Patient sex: M
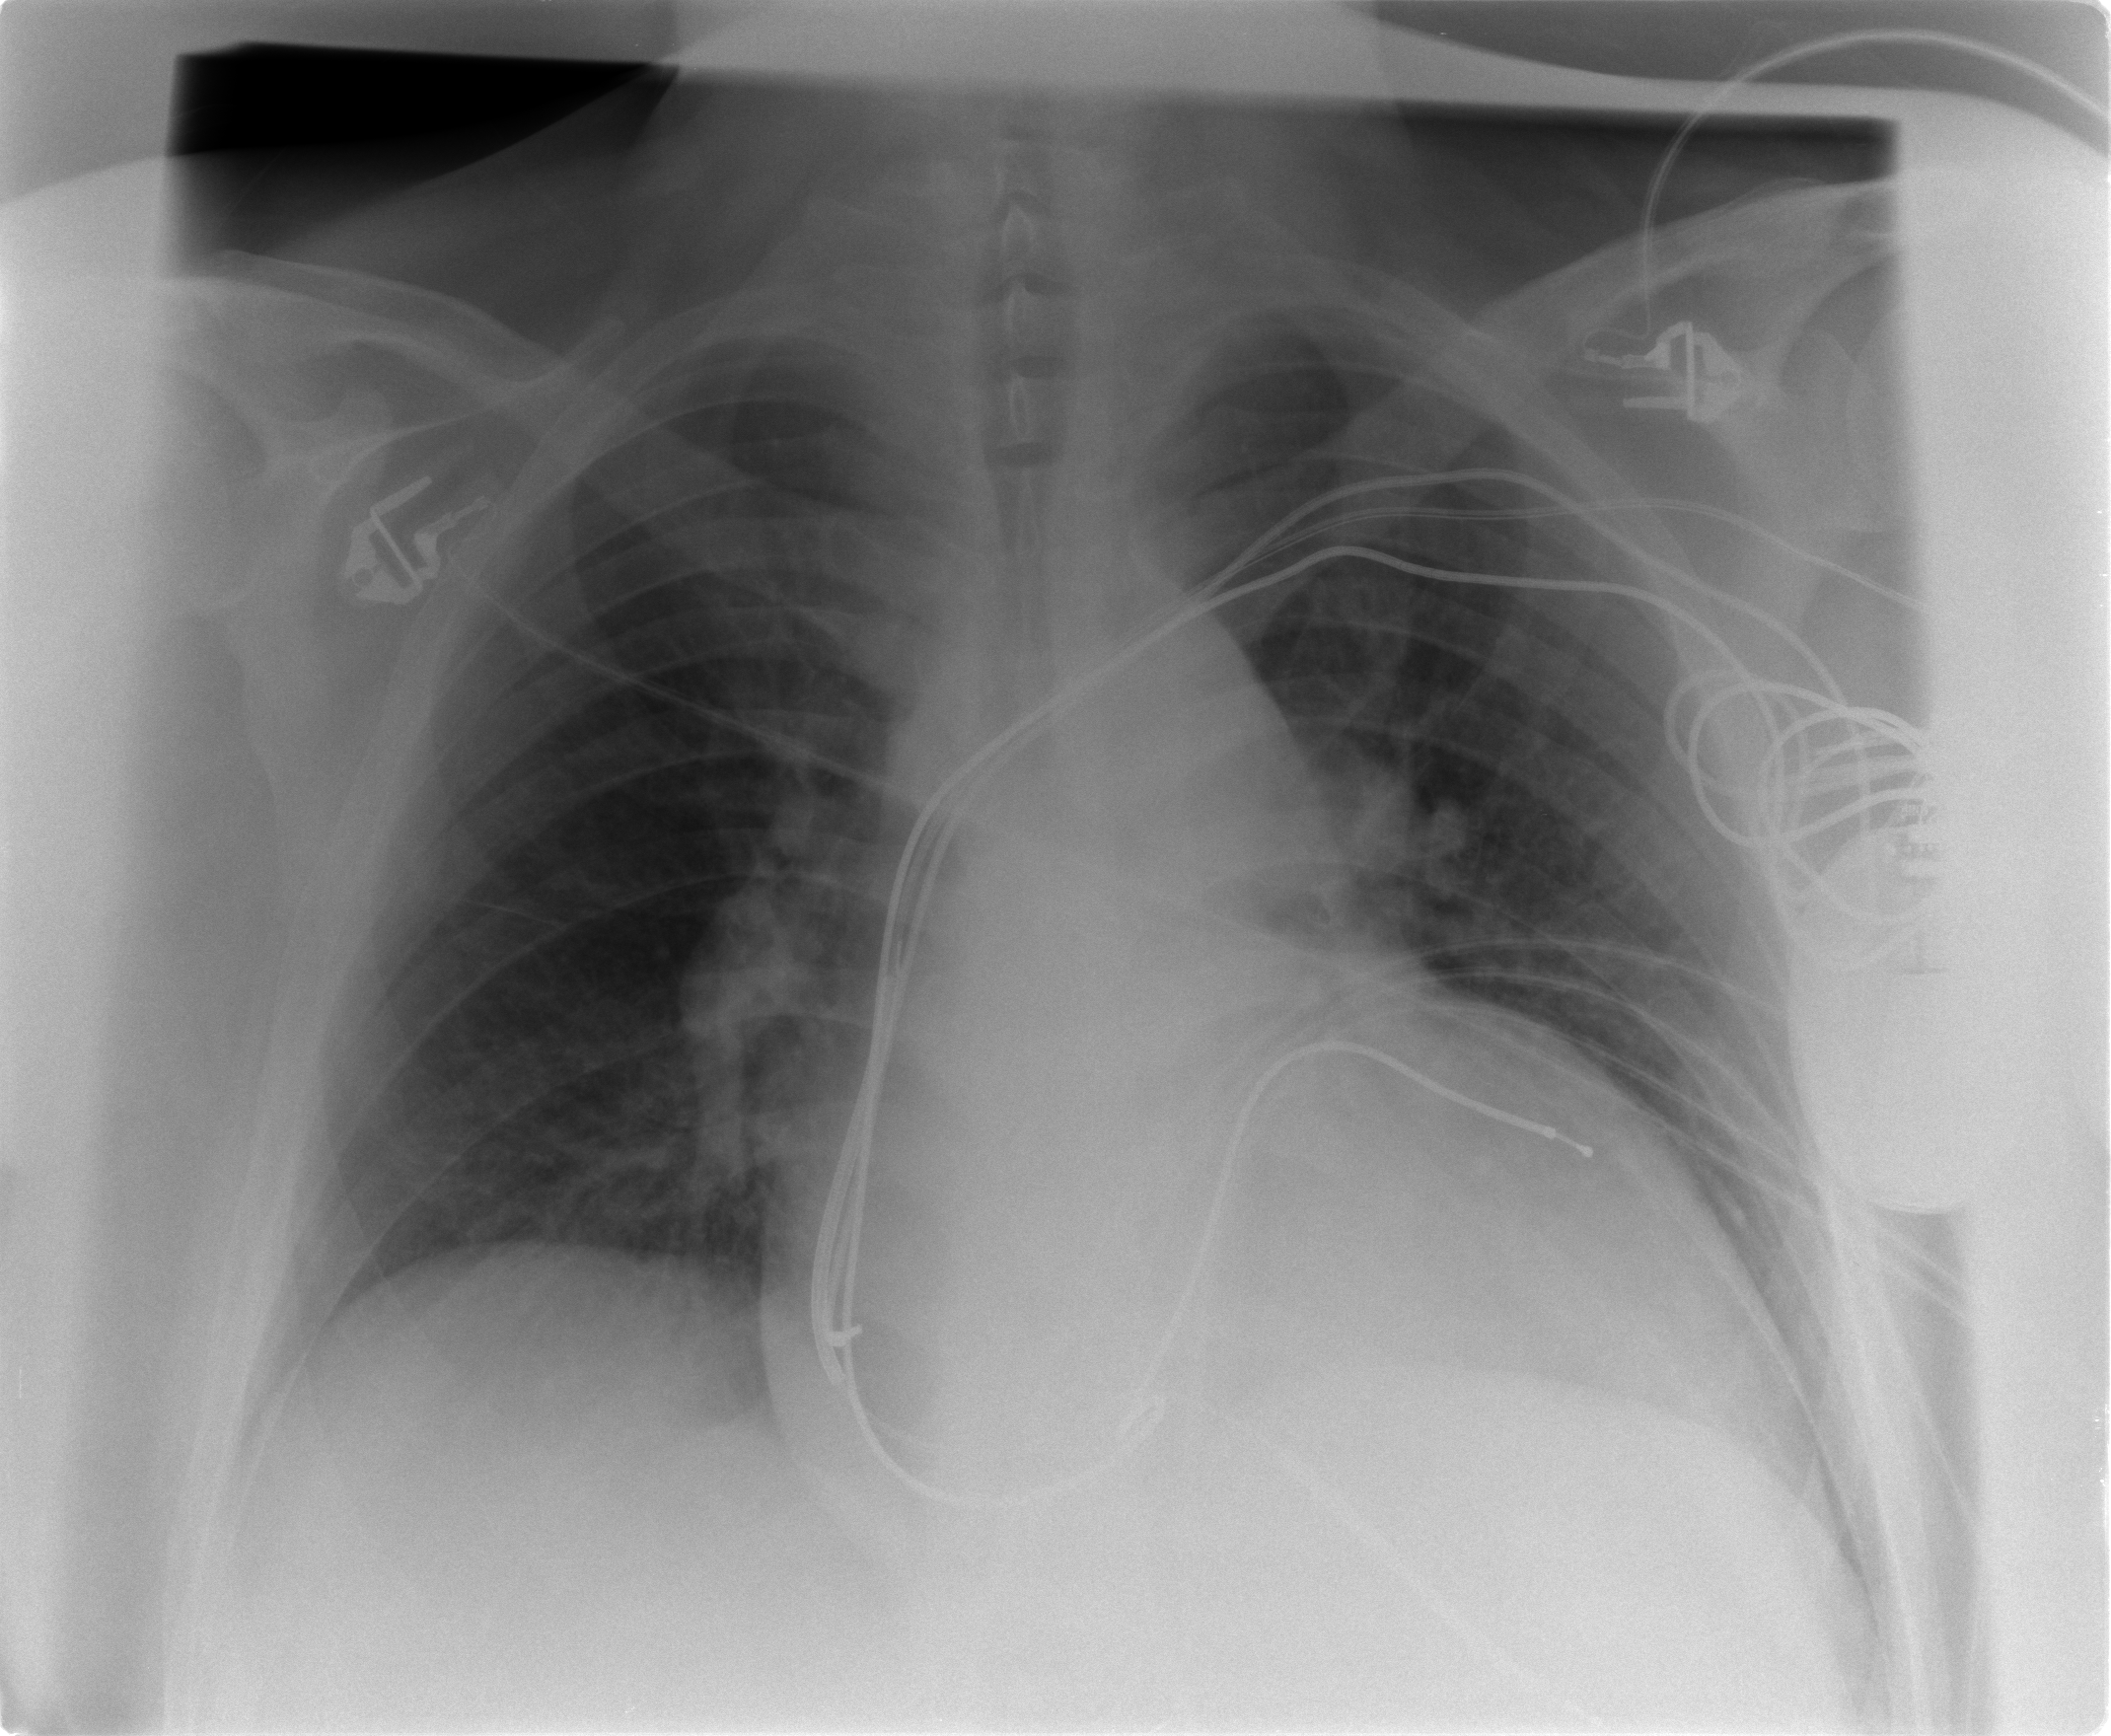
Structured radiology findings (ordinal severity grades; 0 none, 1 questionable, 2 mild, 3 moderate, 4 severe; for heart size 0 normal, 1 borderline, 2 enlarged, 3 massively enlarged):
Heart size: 2
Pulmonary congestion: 0
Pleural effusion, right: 0
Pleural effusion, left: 0
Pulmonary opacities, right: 0
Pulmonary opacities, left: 0
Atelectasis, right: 2
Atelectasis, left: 2